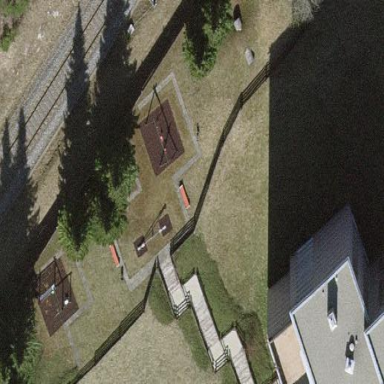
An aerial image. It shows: Playground with various play structures.